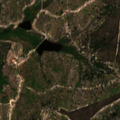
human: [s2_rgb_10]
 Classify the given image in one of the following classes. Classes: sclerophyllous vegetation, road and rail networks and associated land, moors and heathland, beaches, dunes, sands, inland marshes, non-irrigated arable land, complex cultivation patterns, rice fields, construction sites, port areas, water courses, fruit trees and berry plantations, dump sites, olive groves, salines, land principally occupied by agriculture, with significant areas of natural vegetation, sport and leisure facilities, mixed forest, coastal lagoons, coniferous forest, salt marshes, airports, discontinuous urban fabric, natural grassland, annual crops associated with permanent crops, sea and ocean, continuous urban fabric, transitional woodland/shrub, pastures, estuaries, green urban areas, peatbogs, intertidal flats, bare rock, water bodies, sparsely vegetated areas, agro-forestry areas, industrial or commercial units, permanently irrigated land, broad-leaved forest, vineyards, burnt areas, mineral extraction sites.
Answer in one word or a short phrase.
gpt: permanently irrigated land, broad-leaved forest